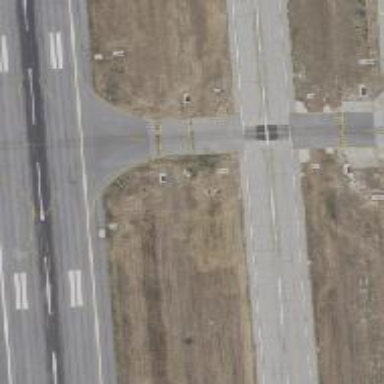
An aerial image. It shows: View of taxiway at the airport.